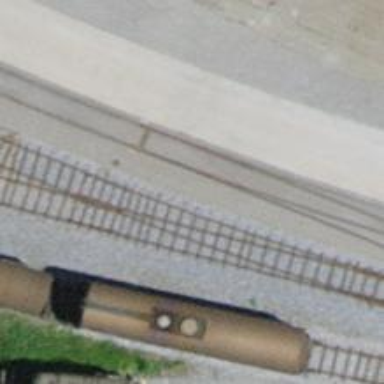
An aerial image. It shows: Railway switch.